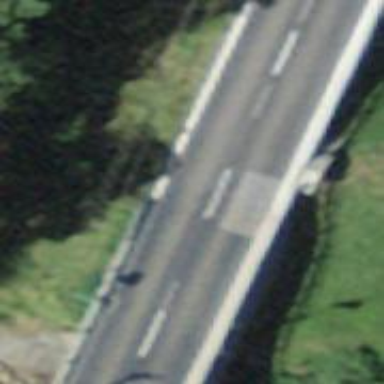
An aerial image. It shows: Tertiary road on asphalt surface crossing over bridge.